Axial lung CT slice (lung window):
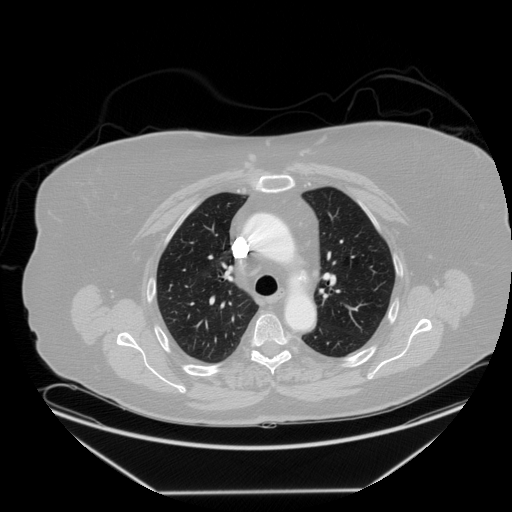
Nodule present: no